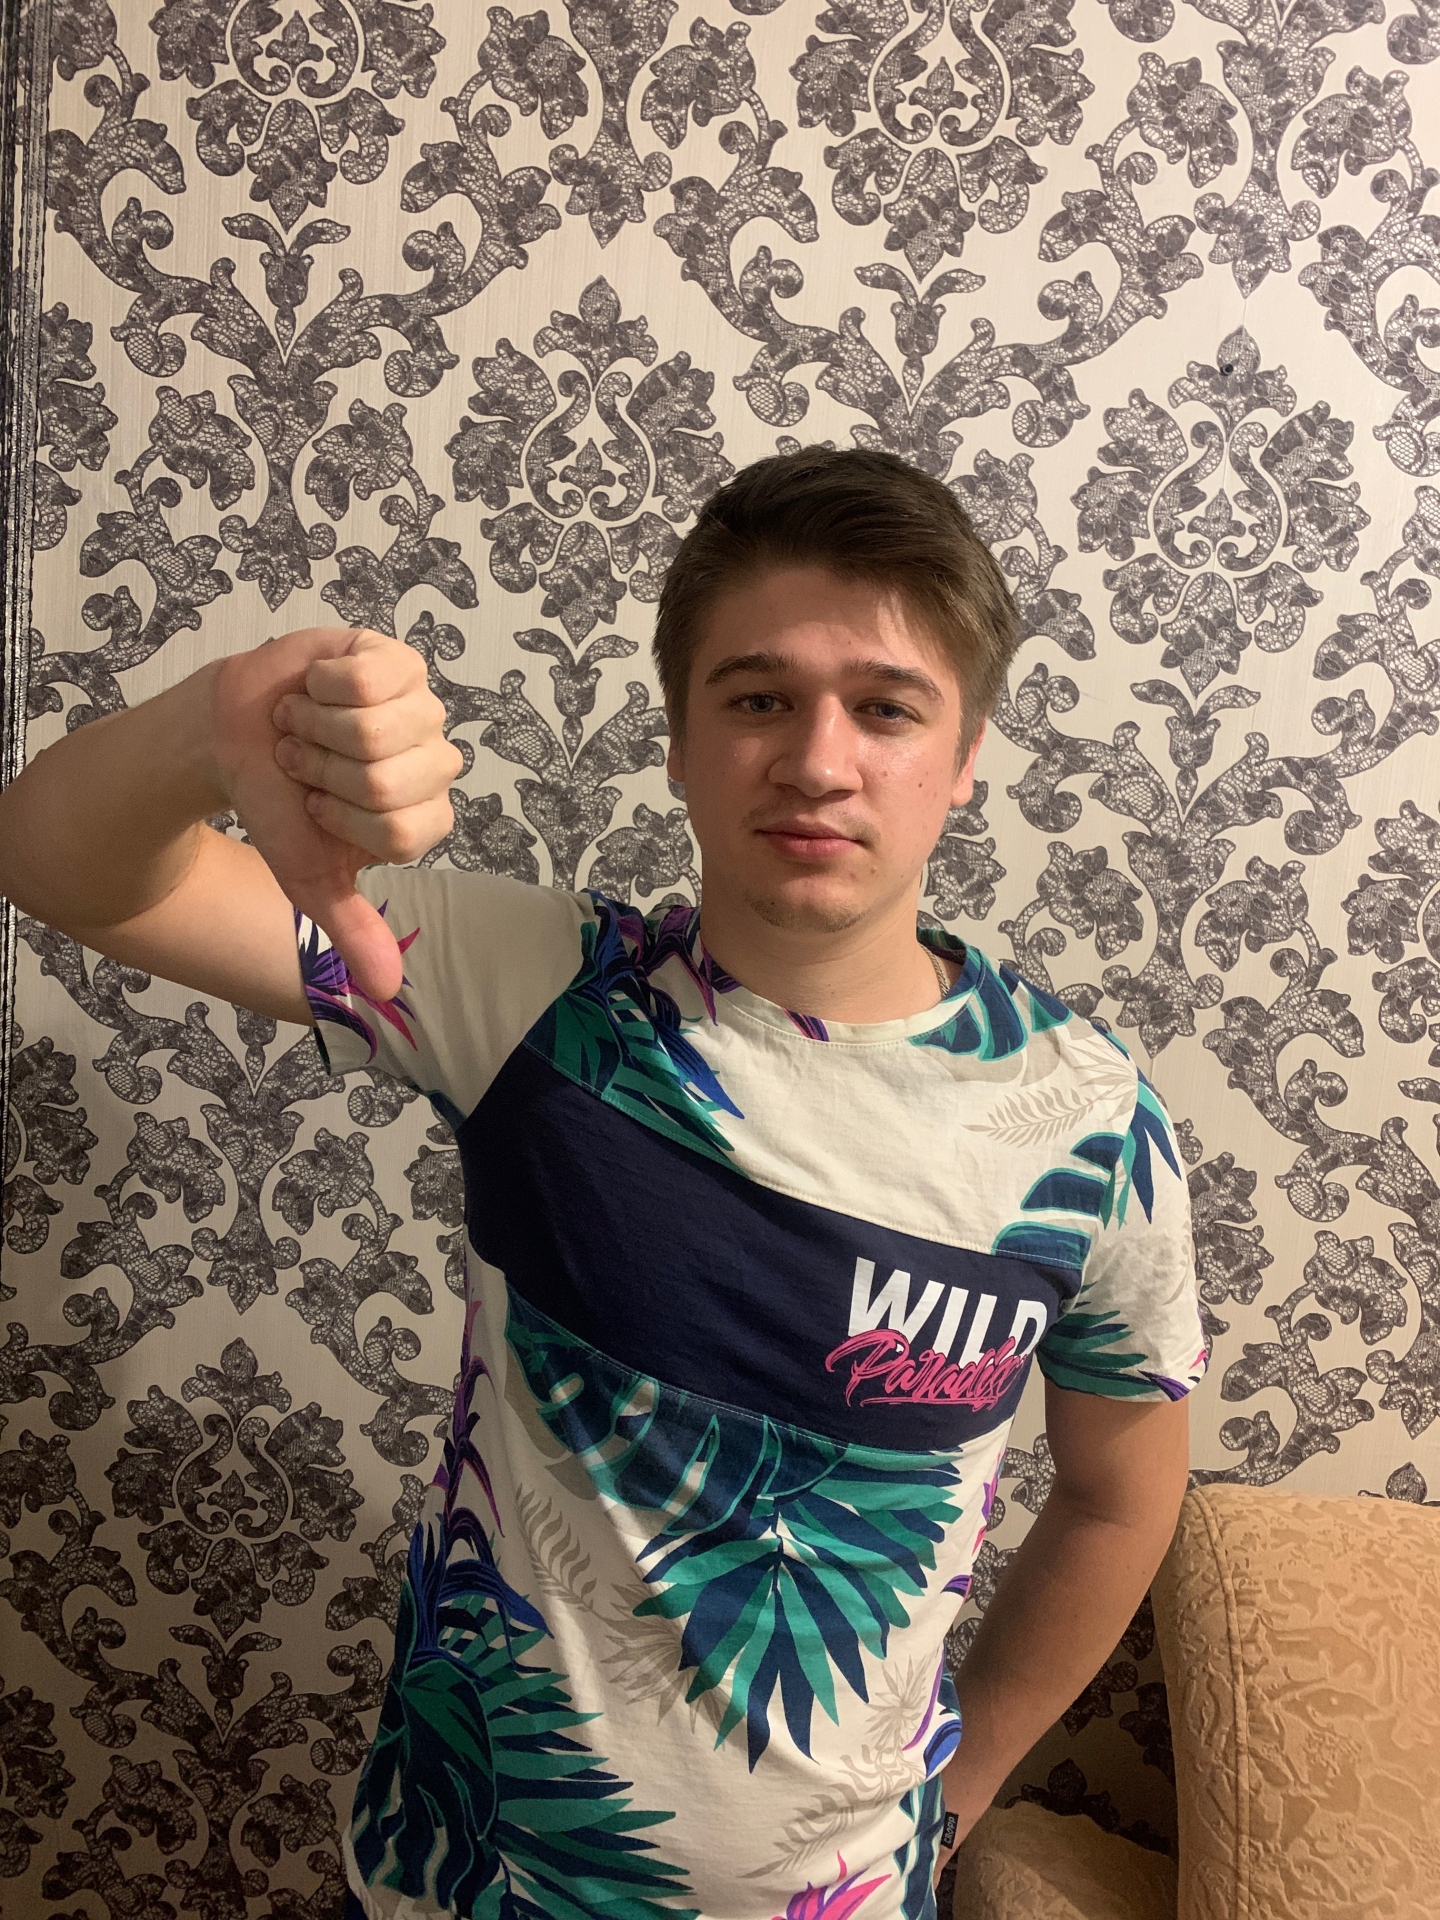
Label: clear